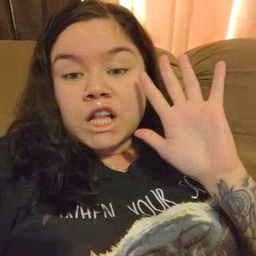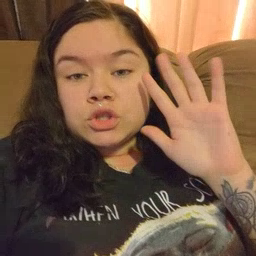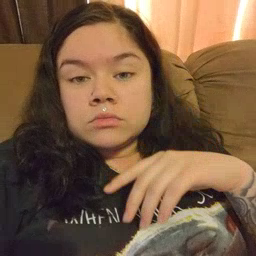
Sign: finish